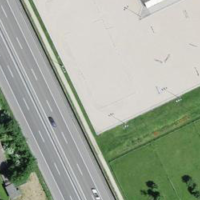
EUNIS habitat code: 57
Species observed at this site:
Plantago major